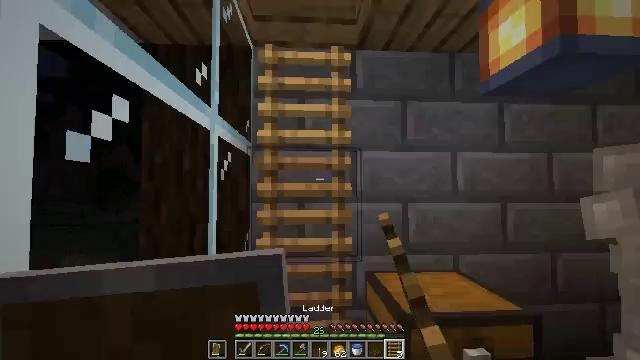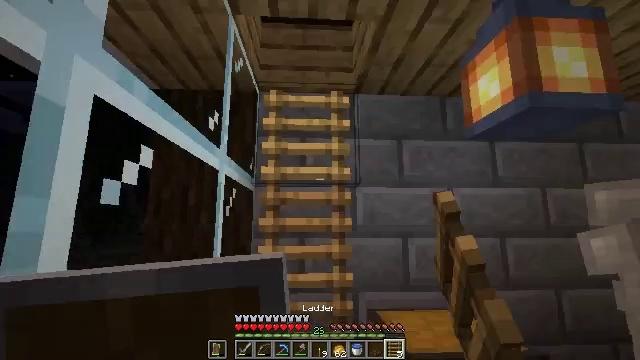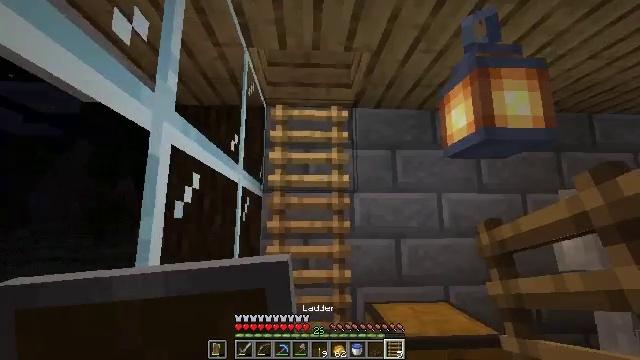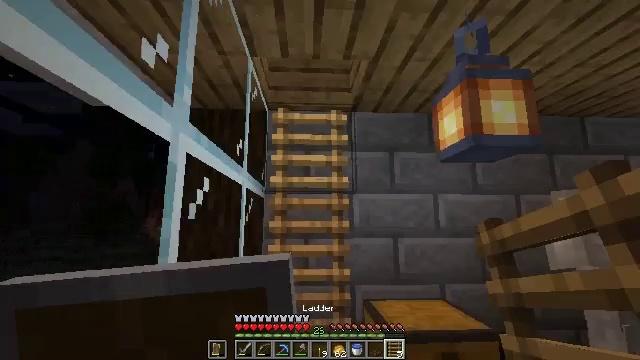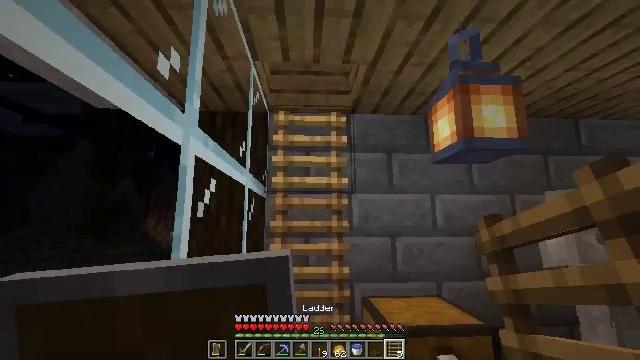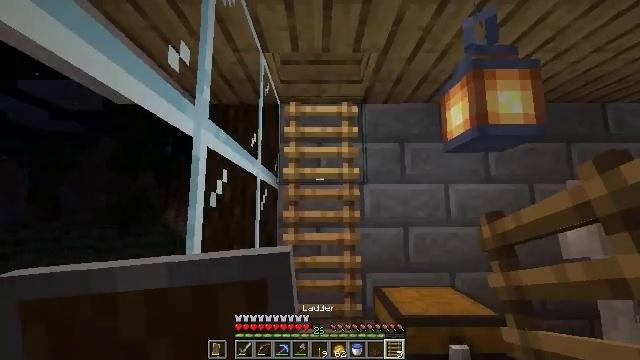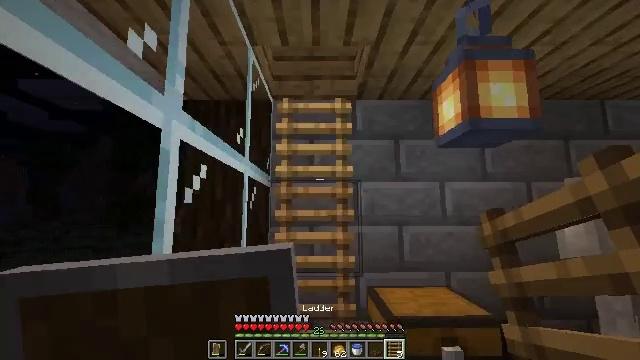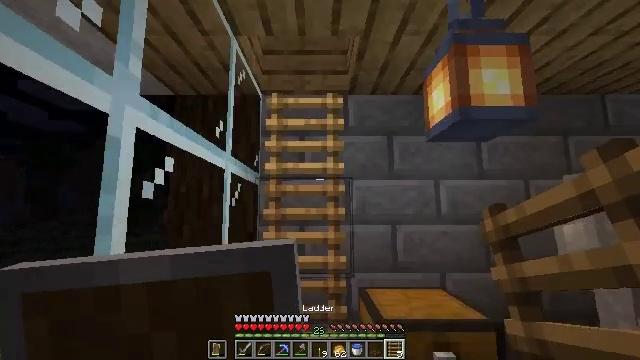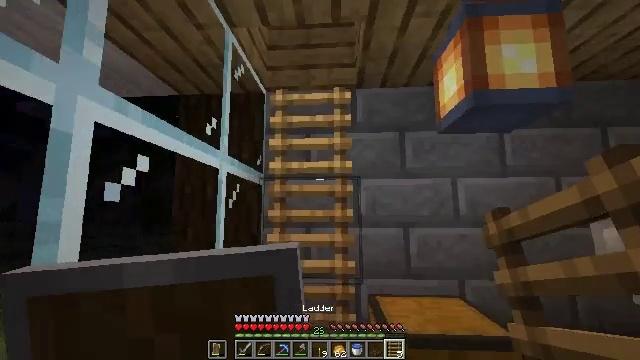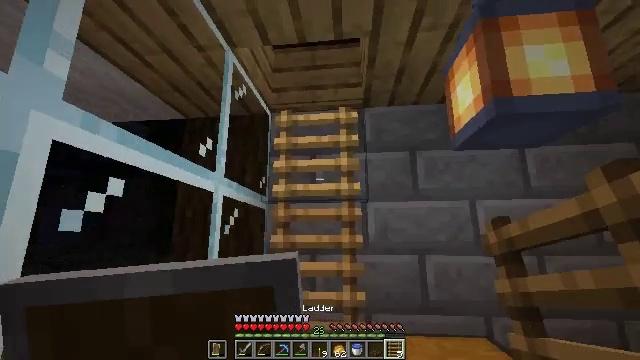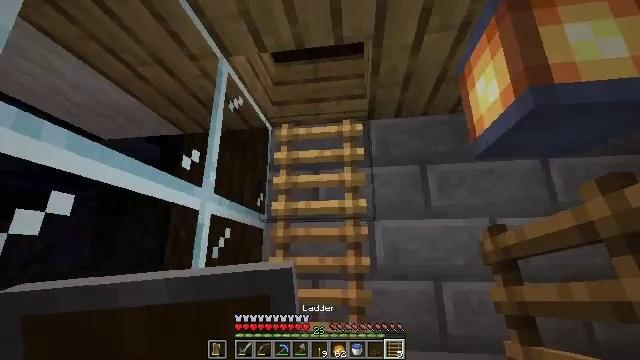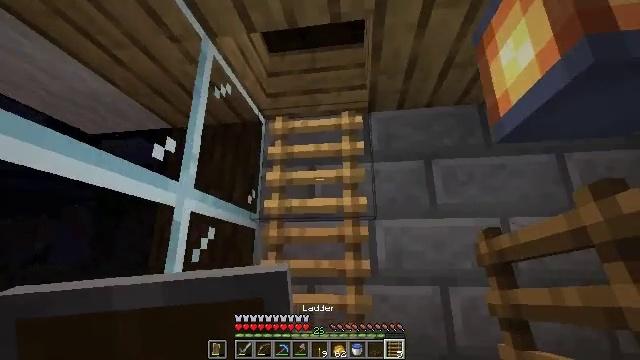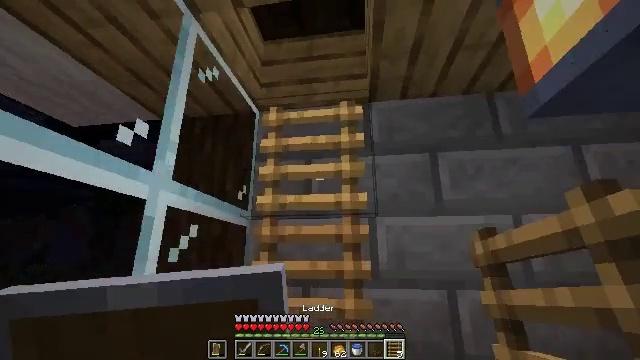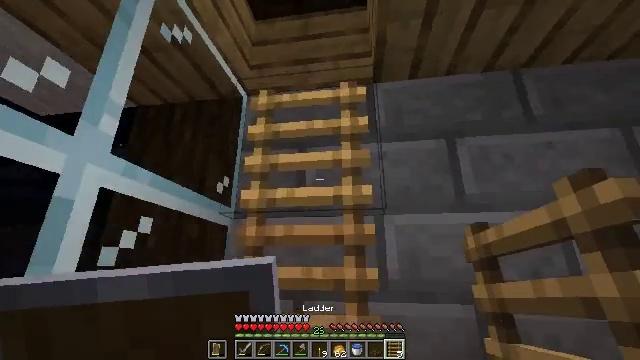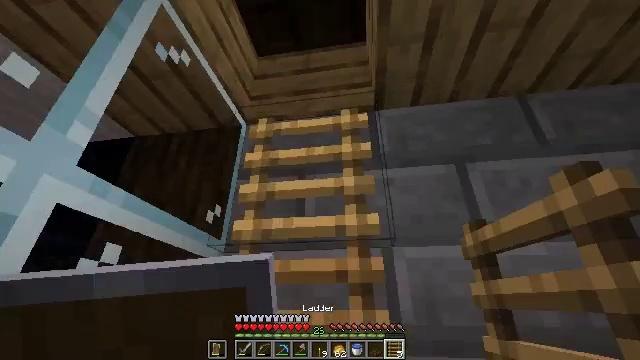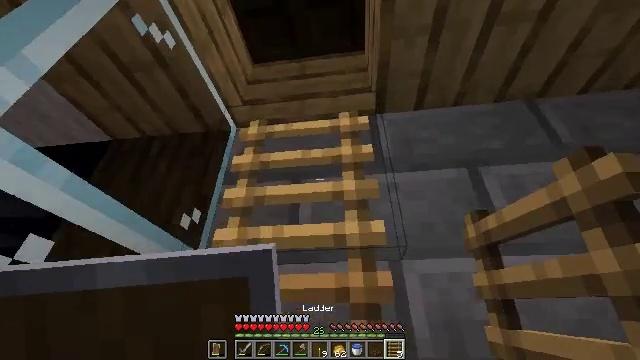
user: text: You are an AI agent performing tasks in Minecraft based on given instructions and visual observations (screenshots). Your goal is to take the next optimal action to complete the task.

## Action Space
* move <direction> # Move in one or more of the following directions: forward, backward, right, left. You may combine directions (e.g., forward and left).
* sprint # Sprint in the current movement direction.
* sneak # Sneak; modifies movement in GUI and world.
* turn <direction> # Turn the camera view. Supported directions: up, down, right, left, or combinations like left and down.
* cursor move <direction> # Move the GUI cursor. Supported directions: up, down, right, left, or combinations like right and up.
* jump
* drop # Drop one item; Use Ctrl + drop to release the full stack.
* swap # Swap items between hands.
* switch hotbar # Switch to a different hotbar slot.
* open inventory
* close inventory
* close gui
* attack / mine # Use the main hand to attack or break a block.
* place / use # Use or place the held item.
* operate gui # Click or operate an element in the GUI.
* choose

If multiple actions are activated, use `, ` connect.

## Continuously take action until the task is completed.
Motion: motion action
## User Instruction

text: Harvest the dark oak trapdoor for reuse.
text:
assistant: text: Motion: move back, turn up
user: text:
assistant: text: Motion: move back
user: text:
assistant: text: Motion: no_op
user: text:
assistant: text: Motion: no_op
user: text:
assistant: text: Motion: move forward and move right, turn left and down
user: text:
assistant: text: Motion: move forward and move right
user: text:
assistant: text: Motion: move forward and move right
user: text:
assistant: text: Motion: move forward, turn left
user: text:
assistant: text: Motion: move forward, turn left and up
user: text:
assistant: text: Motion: move forward, turn left and up
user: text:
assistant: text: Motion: move forward
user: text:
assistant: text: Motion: move forward
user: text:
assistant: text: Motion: move forward, turn up
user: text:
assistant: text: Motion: move forward, turn up
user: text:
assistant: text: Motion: move forward, turn right and up
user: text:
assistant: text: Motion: move forward, turn right and up
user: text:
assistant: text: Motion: move forward, turn left and up, jump
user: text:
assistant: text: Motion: move forward, turn left and up, jump
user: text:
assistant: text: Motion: move forward, turn left and up, jump
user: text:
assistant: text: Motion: move forward, turn left and up, jump
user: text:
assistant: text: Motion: move forward, turn up, switch to hotbar 1
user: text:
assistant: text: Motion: move forward, turn right and up, switch to hotbar 1
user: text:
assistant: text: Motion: move forward, turn right and up, switch to hotbar 1
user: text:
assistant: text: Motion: move forward, use / place
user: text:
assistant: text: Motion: move forward
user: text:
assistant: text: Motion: move forward
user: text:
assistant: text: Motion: move forward, turn down, jump
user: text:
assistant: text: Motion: move forward, turn right and down, jump
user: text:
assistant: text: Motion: move forward, turn right and down, jump
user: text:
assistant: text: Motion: move forward, turn right and down, jump